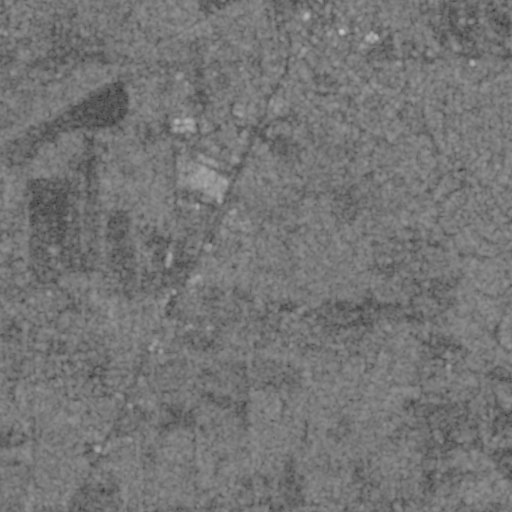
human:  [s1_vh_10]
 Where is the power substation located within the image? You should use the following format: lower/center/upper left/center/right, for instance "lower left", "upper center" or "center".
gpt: The power substation is located in the center left of the image.
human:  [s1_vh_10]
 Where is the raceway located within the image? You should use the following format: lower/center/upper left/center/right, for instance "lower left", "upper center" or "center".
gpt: The raceway is located in the center left of the image.
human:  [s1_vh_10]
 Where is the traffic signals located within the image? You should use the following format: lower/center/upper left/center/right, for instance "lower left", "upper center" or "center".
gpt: The traffic signals is located in the upper center of the image.
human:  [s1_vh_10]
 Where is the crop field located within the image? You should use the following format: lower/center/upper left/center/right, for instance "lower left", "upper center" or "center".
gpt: There is no crop field in the image.

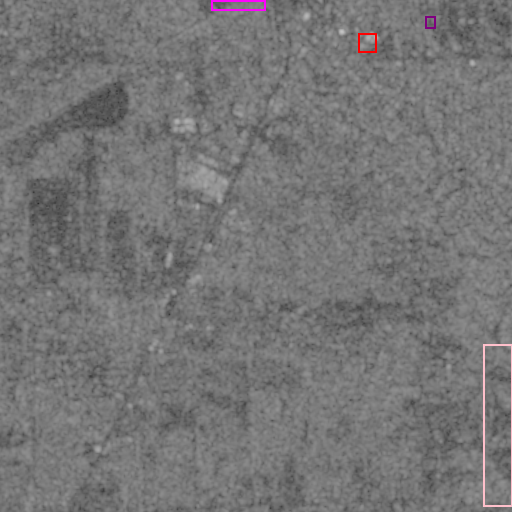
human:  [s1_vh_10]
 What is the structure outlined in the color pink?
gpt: The structure outlined in pink is a park.
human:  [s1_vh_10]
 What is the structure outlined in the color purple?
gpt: The structure outlined in purple is a parking lot.
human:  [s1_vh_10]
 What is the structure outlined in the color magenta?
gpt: The structure outlined in magenta is a building.
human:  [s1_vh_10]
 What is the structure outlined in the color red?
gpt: The structure outlined in red is a building.
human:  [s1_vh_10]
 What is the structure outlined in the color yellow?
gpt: There is no yellow outline.